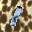
Label: 1